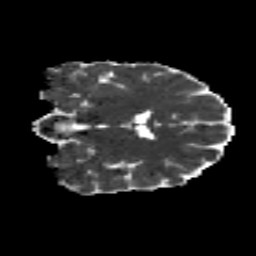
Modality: MD
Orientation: coronal
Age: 27
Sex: female
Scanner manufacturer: siemens
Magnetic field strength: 3 T
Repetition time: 8.8 s
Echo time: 0.085 s